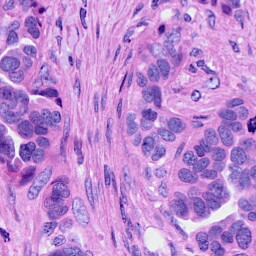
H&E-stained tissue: Ovarian